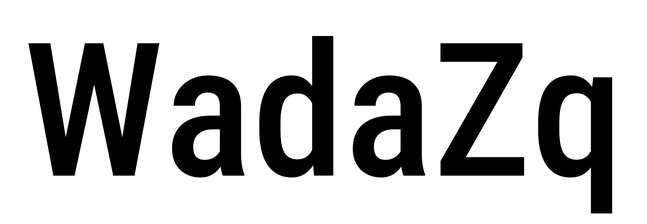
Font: Roboto_Condensed_Medium